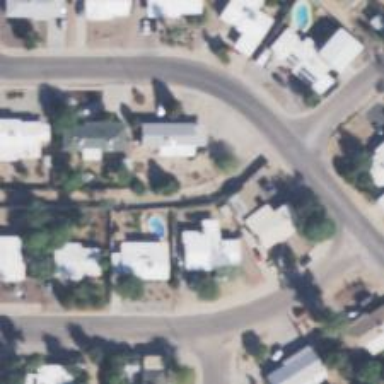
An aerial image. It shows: Alley classified as service road.